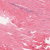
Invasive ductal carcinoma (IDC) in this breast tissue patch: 0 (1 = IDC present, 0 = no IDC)